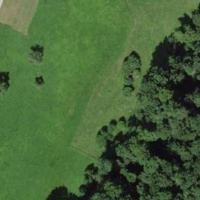
EUNIS habitat code: 43
Species observed at this site:
Taraxacum officinale
Gastrophysa viridula
Orchis mascula